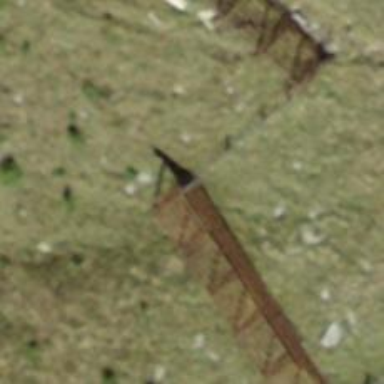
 designed to mitigate snow accumulations in specific area."